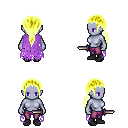
a pixel art fantasy rpg character, female body template, dark elf, purple skin, maroon tattered cape, magenta pants, gold ponytail hairstyle, black shoes, dagger, four views (front, back, left, right), 2x2 character sprite sheet, small pixel art, hard edges, no anti-aliasing